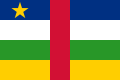
Flag of Central African Republic